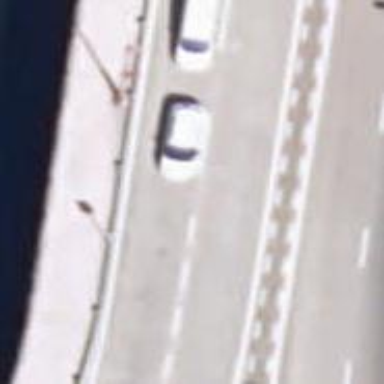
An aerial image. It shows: Viaduct bridge on trunk highway.